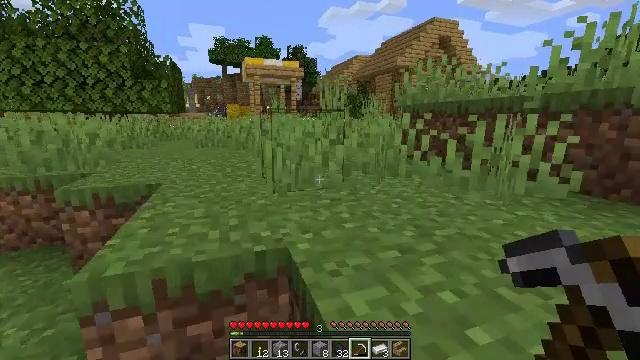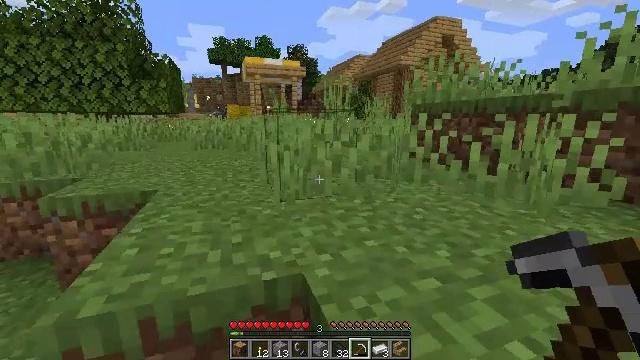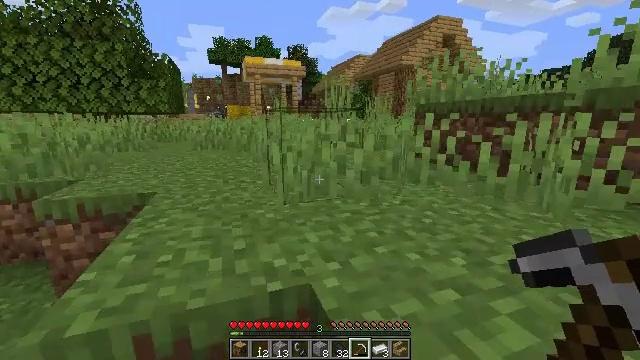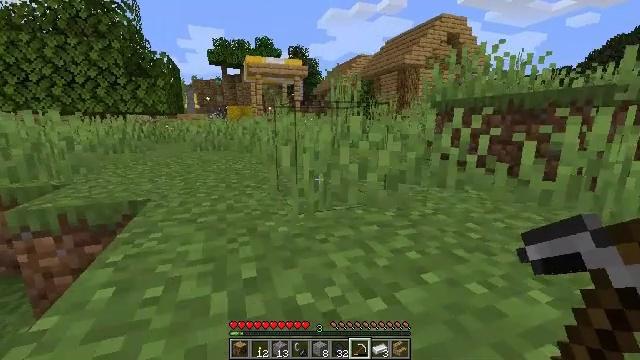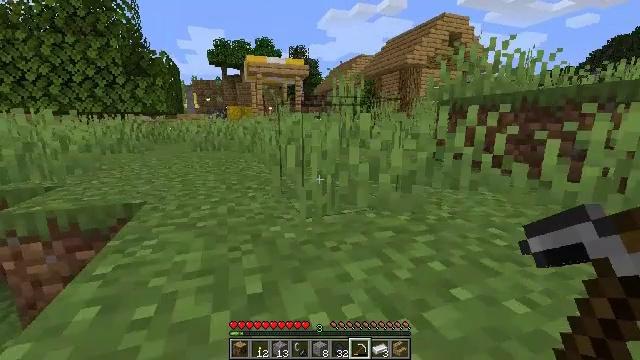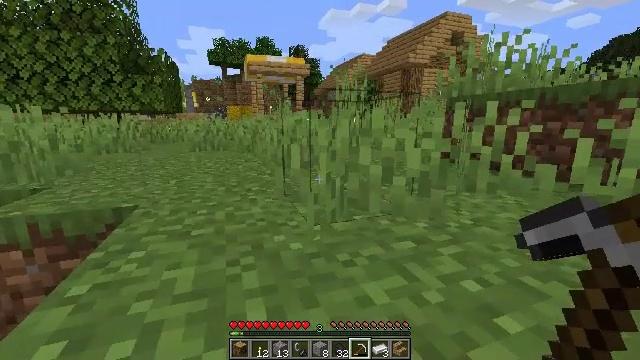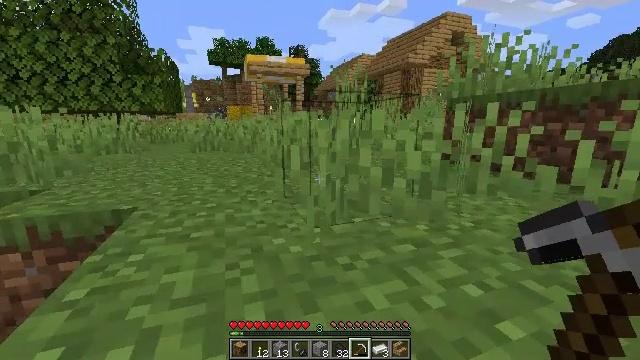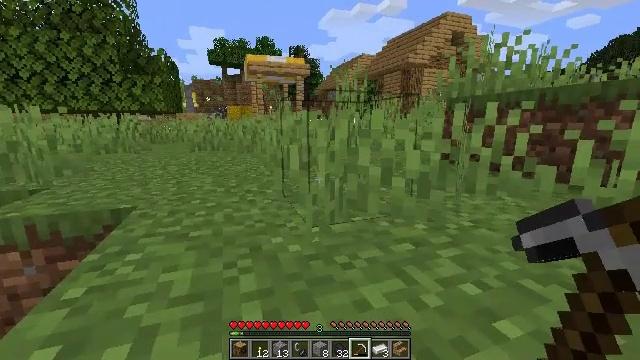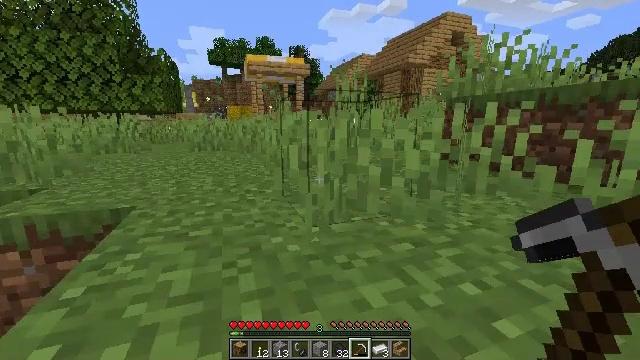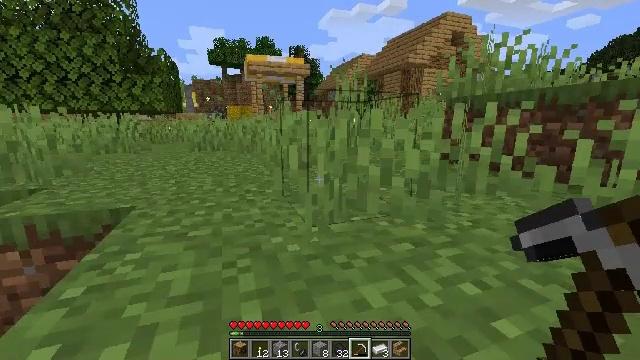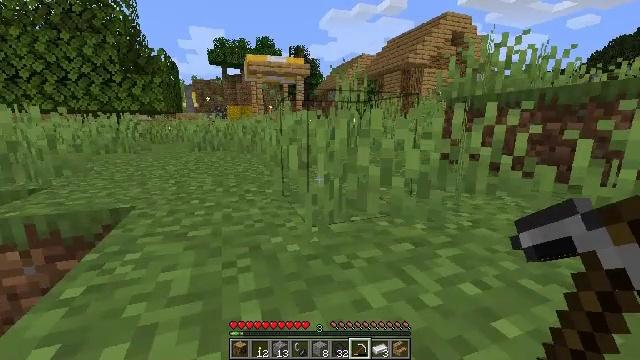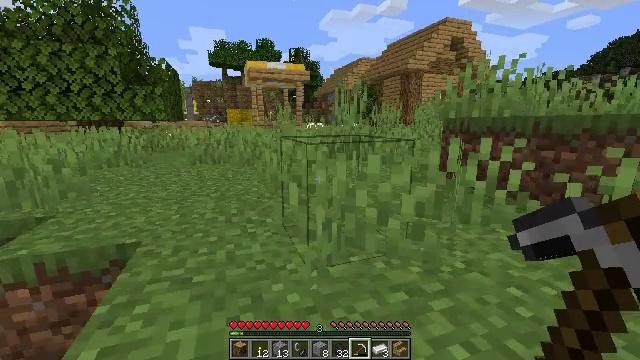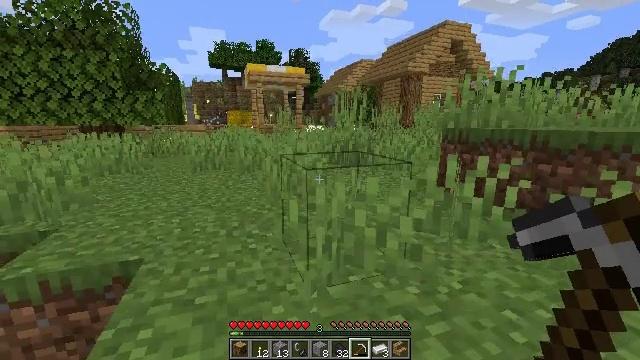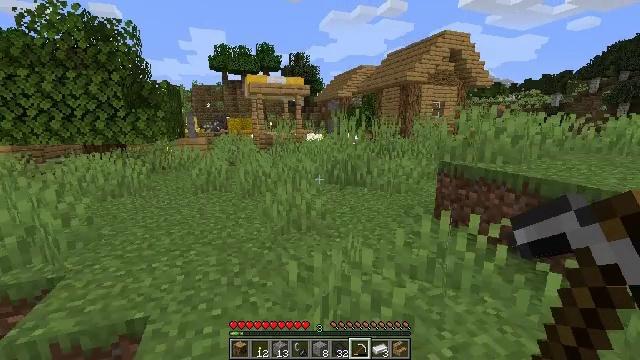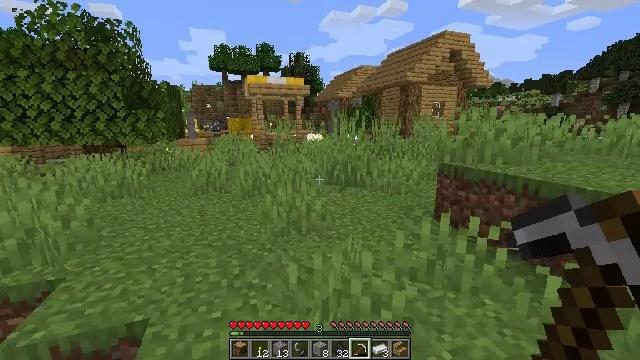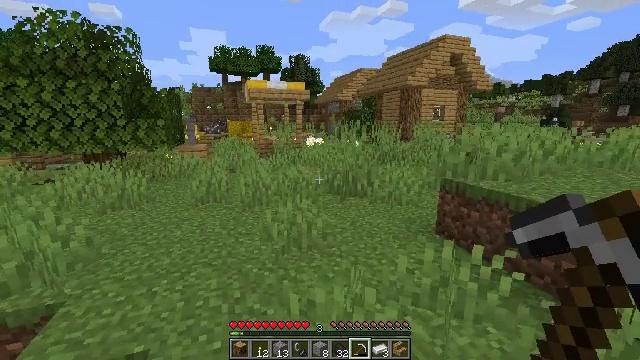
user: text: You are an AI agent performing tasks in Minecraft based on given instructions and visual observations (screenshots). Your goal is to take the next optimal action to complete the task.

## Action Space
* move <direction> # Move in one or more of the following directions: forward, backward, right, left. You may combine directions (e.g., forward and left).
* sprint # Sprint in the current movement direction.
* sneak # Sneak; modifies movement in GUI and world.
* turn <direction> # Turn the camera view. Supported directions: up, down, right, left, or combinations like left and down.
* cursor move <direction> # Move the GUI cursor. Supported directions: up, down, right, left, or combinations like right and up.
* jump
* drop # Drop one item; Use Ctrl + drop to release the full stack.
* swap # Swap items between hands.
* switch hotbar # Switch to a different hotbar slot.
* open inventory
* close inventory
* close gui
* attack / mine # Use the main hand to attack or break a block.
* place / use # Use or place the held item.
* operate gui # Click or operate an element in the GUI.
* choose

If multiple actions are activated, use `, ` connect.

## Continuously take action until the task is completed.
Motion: motion action
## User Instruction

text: Gather hay blocks from the farm.
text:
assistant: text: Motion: move forward and move left
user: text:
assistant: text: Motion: move forward and move left
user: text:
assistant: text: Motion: move forward and move left
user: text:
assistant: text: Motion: move forward and move left
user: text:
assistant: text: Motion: move forward and move left
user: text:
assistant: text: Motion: move forward and move left
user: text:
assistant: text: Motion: move forward and move left
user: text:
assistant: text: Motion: move forward and move left
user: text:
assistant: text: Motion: move forward and move left
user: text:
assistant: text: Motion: move forward and move left
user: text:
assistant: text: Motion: move forward and move left, jump
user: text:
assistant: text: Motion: move forward and move left, jump
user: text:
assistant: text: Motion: move forward and move left, jump
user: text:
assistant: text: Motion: move forward and move left, jump
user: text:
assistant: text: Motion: move forward and move left, jump
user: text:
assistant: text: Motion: move forward and move left, jump
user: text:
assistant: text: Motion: move forward and move left, jump
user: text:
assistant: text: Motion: move forward and move left, jump
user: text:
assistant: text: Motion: move forward and move left, jump
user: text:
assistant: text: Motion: move forward and move left, jump
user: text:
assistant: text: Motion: move forward and move left, jump
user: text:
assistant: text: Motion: move forward and move left, jump
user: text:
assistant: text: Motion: move forward and move left
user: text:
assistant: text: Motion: move forward and move left
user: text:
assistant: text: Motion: move forward and move left
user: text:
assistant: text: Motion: move forward and move left
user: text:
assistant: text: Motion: move forward and move left, jump
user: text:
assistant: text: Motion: move forward and move left, jump
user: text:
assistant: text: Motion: move forward and move left, jump
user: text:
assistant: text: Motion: move forward and move left, jump